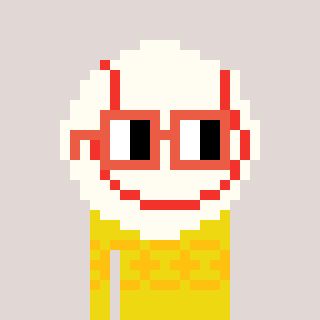
a pixel art character with square orange glasses, a baseball ball-shaped head and a yellow-colored body on a warm background